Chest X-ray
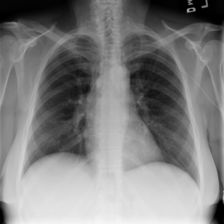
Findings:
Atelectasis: negative
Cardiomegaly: negative
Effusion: negative
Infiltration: negative
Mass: negative
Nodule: negative
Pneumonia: negative
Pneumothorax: negative
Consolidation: negative
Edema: negative
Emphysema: negative
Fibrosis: negative
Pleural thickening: negative
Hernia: negative